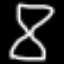
Label: hourglass